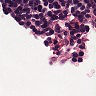
Metastatic tissue present: no